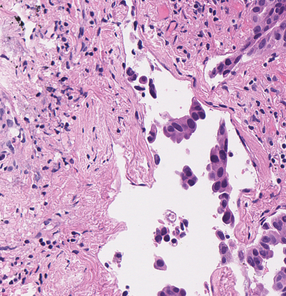
Tumor epithelial tissue: yes
Tumor-associated stroma tissue: yes
Normal tissue: no